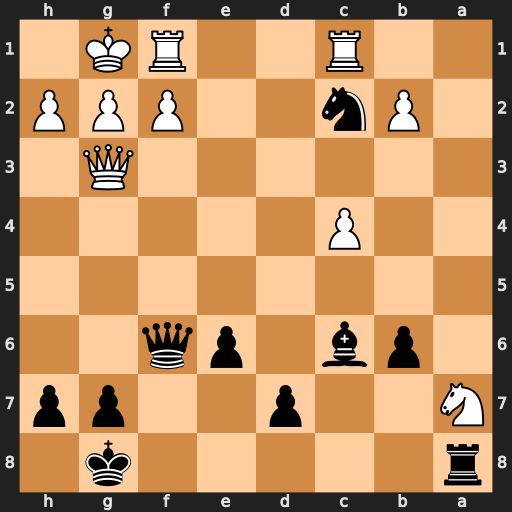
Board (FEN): r5k1/N2p2pp/1pb1pq2/8/2P5/6Q1/1Pn2PPP/2R2RK1
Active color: b
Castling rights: -
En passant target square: -
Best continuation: Nd4 Rfe1 Rxa7 Qb8+ Kf7